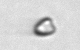
Label: Pyramimonas